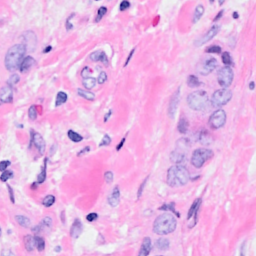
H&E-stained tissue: Breast